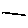
Label: line